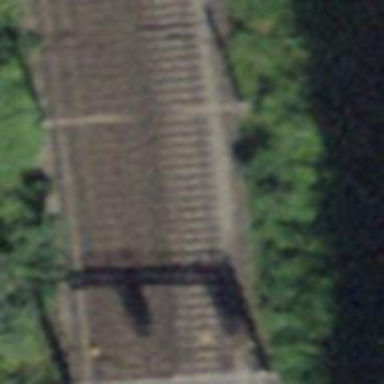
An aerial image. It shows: Railway track with contact lines for electrification.